Question: Using this dataframe:
'''
names x y MV
1 O4 -0,33 -1,2 -5,2
2 O9,5 -0,305 -1,1 -3,6
3 B0 -0,3 -1,08 -3,25
4 B0,5 -0,28 -1 -2,6
5 B1,5 -0,25 -0,9 -2,1
6 B2,5 -0,22 -0,8 -1,5
7 B3 -0,2 -0,69 -1,1
8 B6 -0,15 -0,5 -0,2
9 B8 -0,1 -0,3 0,6
10 B9,5 -0,05 -0,1 1,1
11 A0,5 0 0,01 1,5
12 A2 0,05 0,05 1,7
13 A4 0,1 0,08 1,9
14 A5 0,15 0,09 2,1
15 A7 0,2 0,1 2,4
16 A8 0,25 0,07 2,55
17 F0 0,3 0,03 2,8
18 F2 0,35 0 3,1
19 F4 0,4 -0,01 3,4
20 F8 0,5 0 4,1
21 G0 0,6 0,08 4,7
22 G6 0,7 0,23 5,2
23 K0 0,8 0,42 5,8
24 K2 0,9 0,63 6,3
25 K3,5 1 0,86 6,7
26 K4,5 1,1 1,03 7,1
27 K5,5 1,2 1,13 7,5
28 K6,5 1,3 1,2 8
29 M0 1,4 1,22 8,8
'''
Here is my Code:
'''
df <- read.table(file = "Pasta1.txt", sep = " ", header = T)
star <- ggplot(data=df, aes(x=x, y=y, group=1)) +
geom_point(alpha=1, size=5) +
geom_text(aes(label=names),hjust=-0.4, vjust=0.8) +
xlab("
(B-V)0") +
ylab("(U-B)0
") +
theme_bw() +
theme( axis.title.y = element_text(face="bold", size=16),
axis.title.x = element_text(face="bold", size=16),
axis.text = element_text(size=12),
legend.title =element_blank() ,
legend.text = element_text(size = 12)) +
theme(strip.text = element_text(size=12, face="bold"))
star + ggtitle("Diagrama Cor - Cor para Estrelas do Aglomerado Galatico NGC6025
")
'''

The problem is that :
The first 10 data points are plotted inverted the 10o point is ploted first and so on until the 11o point and then it came back to normal, ploting the 12o, 13o.
I am trying to plot in the order it is on the dataframe and I am seeking a method to make the negative values in the Y graph be shown on the top, and the positive numbers on the bottom.
Could you help me please?
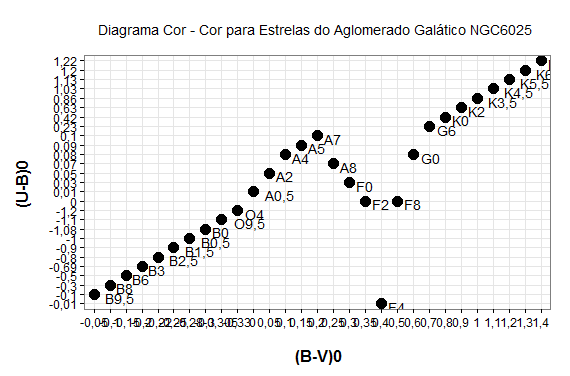
Answer: It look like the problem is that your data is not 'numeric'. Due to the comma, it is being read in as 'character' and then converted to a 'factor'.
You can change the variables to numeric by substituting out the comma for a period, and then converting to numeric, or by using the 'dec' argument of 'read.table' to declare that the comma is used for the decimal point.
An example, on your data
'''
test <- tempfile()
writeLines("names x y MV
1 O4 -0,33 -1,2 -5,2
2 O9,5 -0,305 -1,1 -3,6
3 B0 -0,3 -1,08 -3,25c
4 B0,5 -0,28 -1 -2,6
5 B1,5 -0,25 -0,9 -2,1
6 B2,5 -0,22 -0,8 -1,5
7 B3 -0,2 -0,69 -1,1
8 B6 -0,15 -0,5 -0,2
9 B8 -0,1 -0,3 0,6
10 B9,5 -0,05 -0,1 1,1
11 A0,5 0 0,01 1,5
12 A2 0,05 0,05 1,7
13 A4 0,1 0,08 1,9
14 A5 0,15 0,09 2,1
15 A7 0,2 0,1 2,4
16 A8 0,25 0,07 2,55
17 F0 0,3 0,03 2,8
18 F2 0,35 0 3,1
19 F4 0,4 -0,01 3,4
20 F8 0,5 0 4,1
21 G0 0,6 0,08 4,7
22 G6 0,7 0,23 5,2
23 K0 0,8 0,42 5,8
24 K2 0,9 0,63 6,3
25 K3,5 1 0,86 6,7
26 K4,5 1,1 1,03 7,1
27 K5,5 1,2 1,13 7,5
28 K6,5 1,3 1,2 8
29 M0 1,4 1,22 8,8", test)
'''
Just read in specifying the decimal point as a comma
'''
df <- read.table(test, sep="", dec=",")
'''
Or convert to numeric (see <URL>
'''
df2 <- read.table(test, sep="")
df2[2:4] <- lapply(df2[2:4], function(X) as.numeric(gsub(",",".", X)))
'''